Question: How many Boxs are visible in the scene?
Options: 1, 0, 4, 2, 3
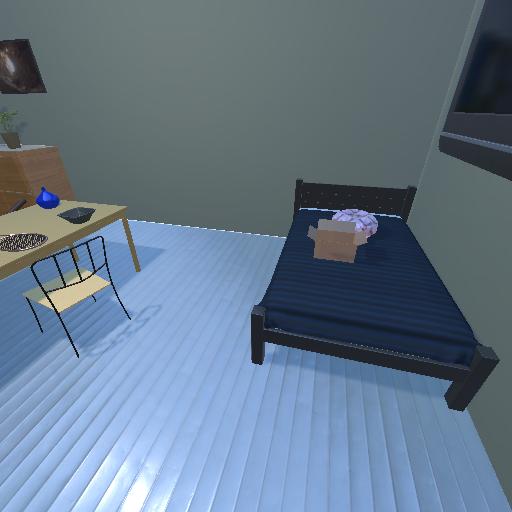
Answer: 1